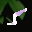
Label: 5